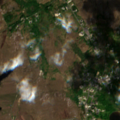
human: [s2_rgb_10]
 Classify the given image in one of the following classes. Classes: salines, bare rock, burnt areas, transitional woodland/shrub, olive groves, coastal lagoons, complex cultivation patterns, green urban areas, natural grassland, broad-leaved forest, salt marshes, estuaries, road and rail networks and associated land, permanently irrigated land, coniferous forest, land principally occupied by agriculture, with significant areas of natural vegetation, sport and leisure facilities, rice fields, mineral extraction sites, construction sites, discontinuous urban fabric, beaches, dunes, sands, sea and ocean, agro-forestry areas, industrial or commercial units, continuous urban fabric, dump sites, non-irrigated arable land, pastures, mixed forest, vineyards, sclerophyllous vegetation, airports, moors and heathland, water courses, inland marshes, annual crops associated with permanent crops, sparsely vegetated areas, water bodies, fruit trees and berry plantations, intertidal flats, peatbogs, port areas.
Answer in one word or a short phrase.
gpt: land principally occupied by agriculture, with significant areas of natural vegetation, peatbogs, water bodies